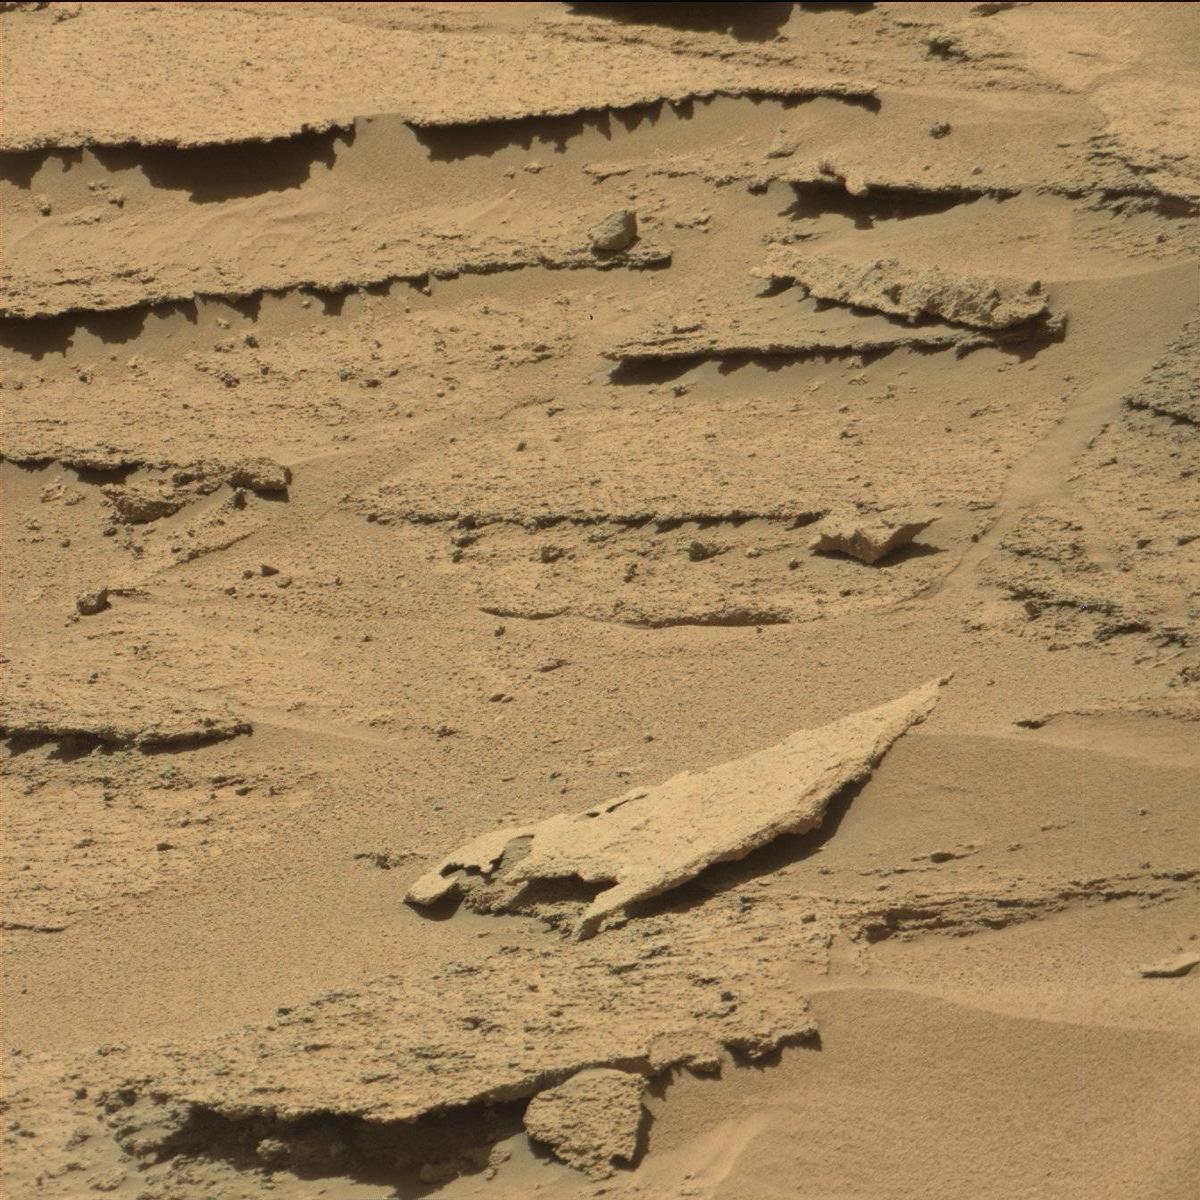
Terrain classes present: Bedrock, Sand / Soil